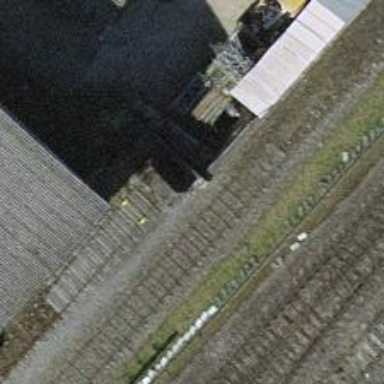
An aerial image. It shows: Railway buffer stop.